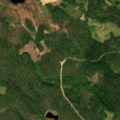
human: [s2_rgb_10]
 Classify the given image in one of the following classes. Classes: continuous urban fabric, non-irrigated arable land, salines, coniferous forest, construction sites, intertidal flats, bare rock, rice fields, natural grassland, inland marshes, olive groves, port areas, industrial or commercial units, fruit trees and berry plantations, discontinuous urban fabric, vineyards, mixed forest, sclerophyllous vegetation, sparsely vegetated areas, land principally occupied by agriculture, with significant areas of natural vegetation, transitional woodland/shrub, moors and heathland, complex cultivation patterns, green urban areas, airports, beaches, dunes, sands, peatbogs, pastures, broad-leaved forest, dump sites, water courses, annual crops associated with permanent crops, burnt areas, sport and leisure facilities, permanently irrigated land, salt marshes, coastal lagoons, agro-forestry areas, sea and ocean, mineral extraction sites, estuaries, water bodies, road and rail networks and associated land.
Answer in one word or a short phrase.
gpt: coniferous forest, mixed forest